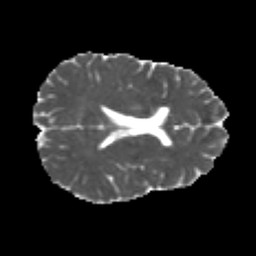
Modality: MD
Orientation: axial
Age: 23
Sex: male
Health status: healthy
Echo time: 0.074 s